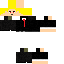
A male human skin with dark skin, wearing blonde long hair dressed in a red suit and black pants, featuring a closed mouth.